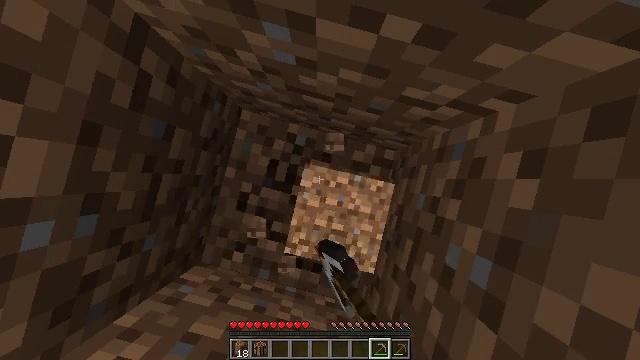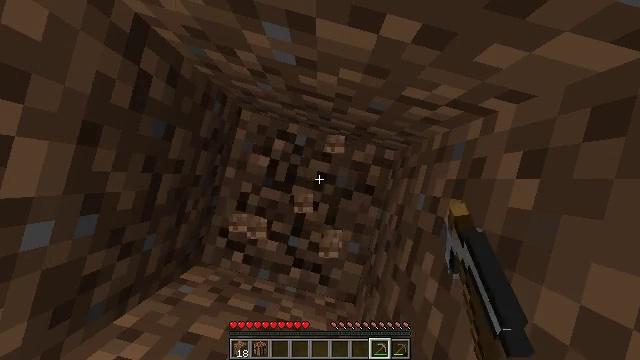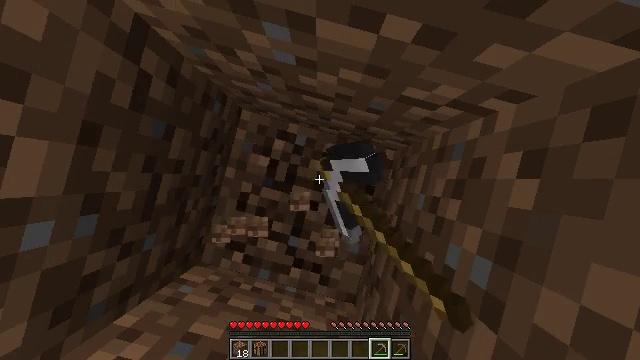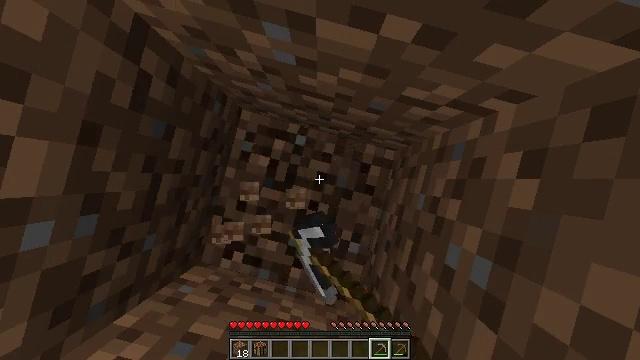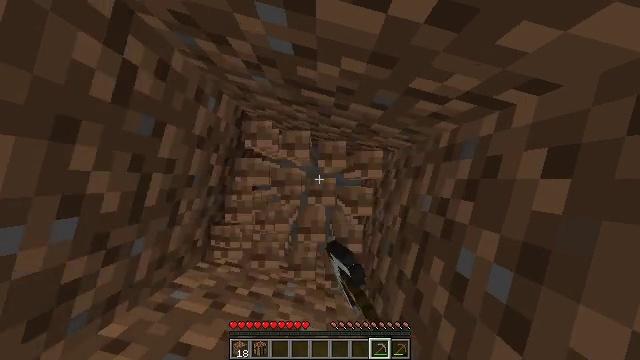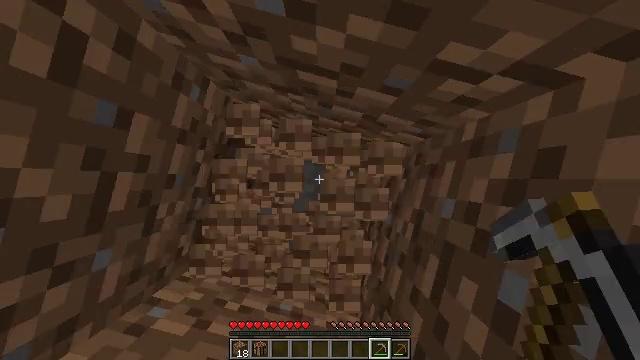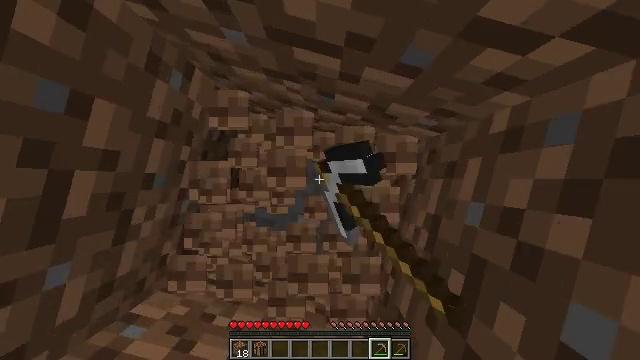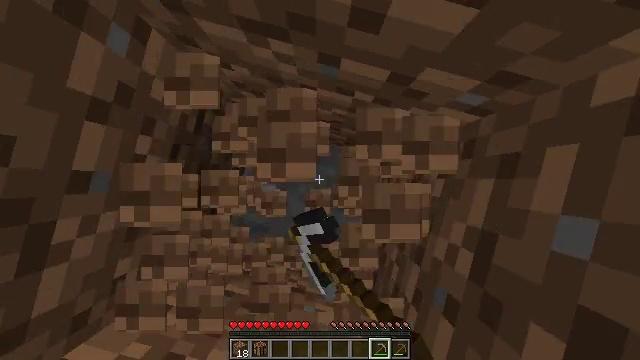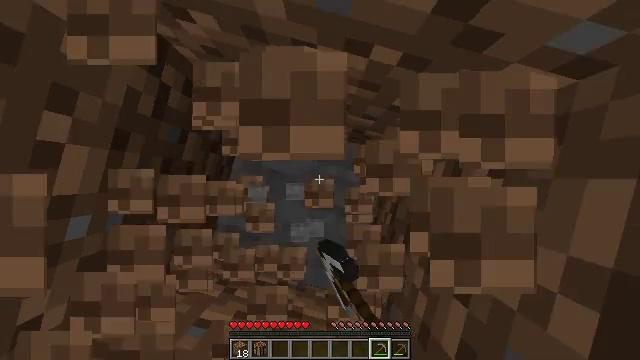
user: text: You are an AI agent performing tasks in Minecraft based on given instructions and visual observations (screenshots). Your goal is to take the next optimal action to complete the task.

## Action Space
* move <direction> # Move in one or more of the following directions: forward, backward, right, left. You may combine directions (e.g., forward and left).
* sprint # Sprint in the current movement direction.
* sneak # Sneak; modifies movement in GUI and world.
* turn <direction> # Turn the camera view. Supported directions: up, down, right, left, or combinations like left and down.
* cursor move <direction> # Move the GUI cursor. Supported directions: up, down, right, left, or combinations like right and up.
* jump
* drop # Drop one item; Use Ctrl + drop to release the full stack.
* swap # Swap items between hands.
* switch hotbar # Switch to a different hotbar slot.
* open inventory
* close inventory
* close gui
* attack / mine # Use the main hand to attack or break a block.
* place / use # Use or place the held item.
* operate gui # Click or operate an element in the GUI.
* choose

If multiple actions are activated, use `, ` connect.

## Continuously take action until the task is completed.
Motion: motion action
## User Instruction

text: Mine dirt from the ground.
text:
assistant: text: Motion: attack / mine
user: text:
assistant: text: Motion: attack / mine
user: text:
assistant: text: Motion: attack / mine
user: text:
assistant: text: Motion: attack / mine
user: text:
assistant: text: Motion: attack / mine
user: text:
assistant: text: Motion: attack / mine
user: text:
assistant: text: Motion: attack / mine
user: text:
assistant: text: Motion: attack / mine
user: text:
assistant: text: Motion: attack / mine